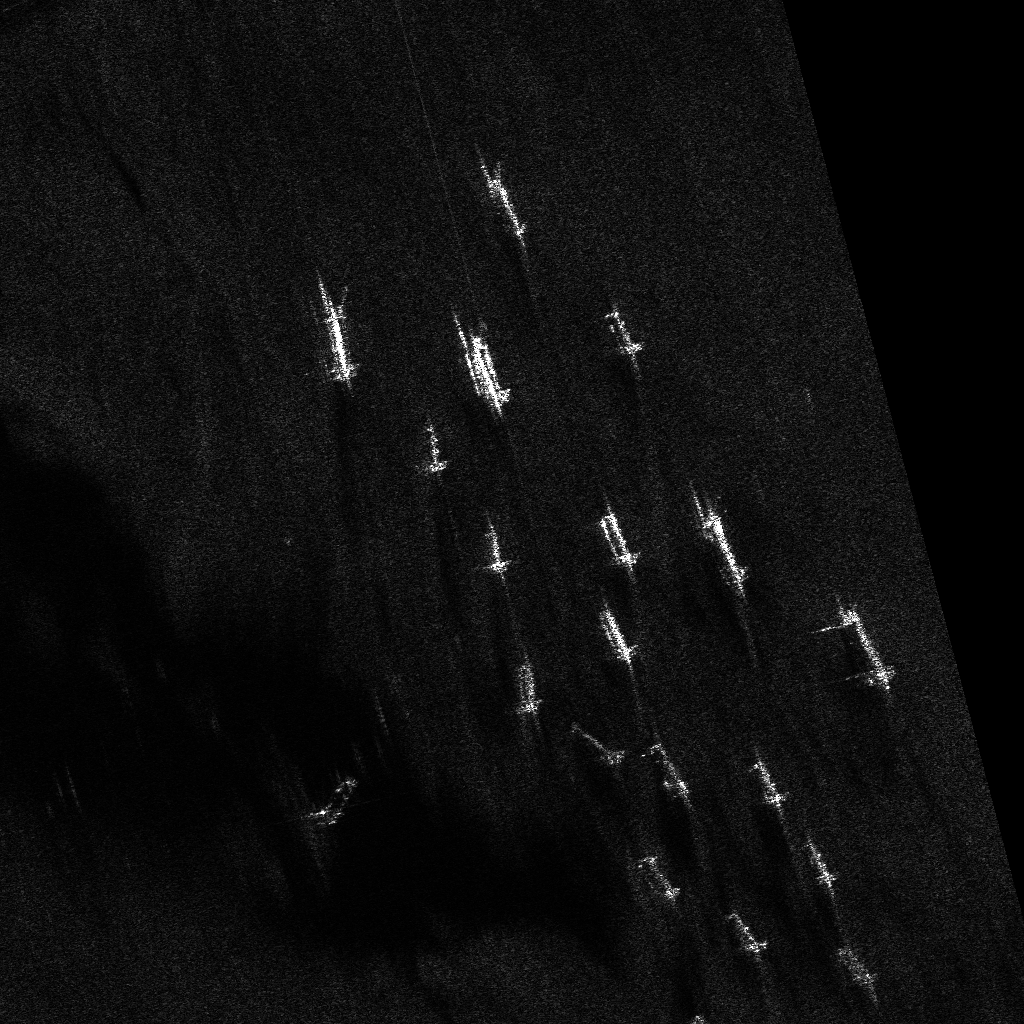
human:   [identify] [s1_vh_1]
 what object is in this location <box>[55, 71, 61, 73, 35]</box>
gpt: <ref>1 medium container at the bottom</ref>